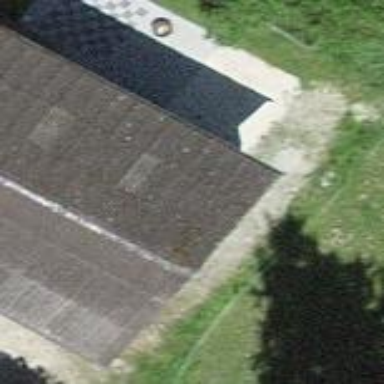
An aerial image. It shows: Barn.